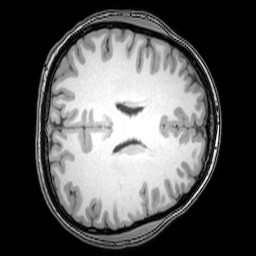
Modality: T1w
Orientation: axial
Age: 25
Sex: female
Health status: healthy
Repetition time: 0.081 s
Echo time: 0.037 s